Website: walmart
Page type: billing-address
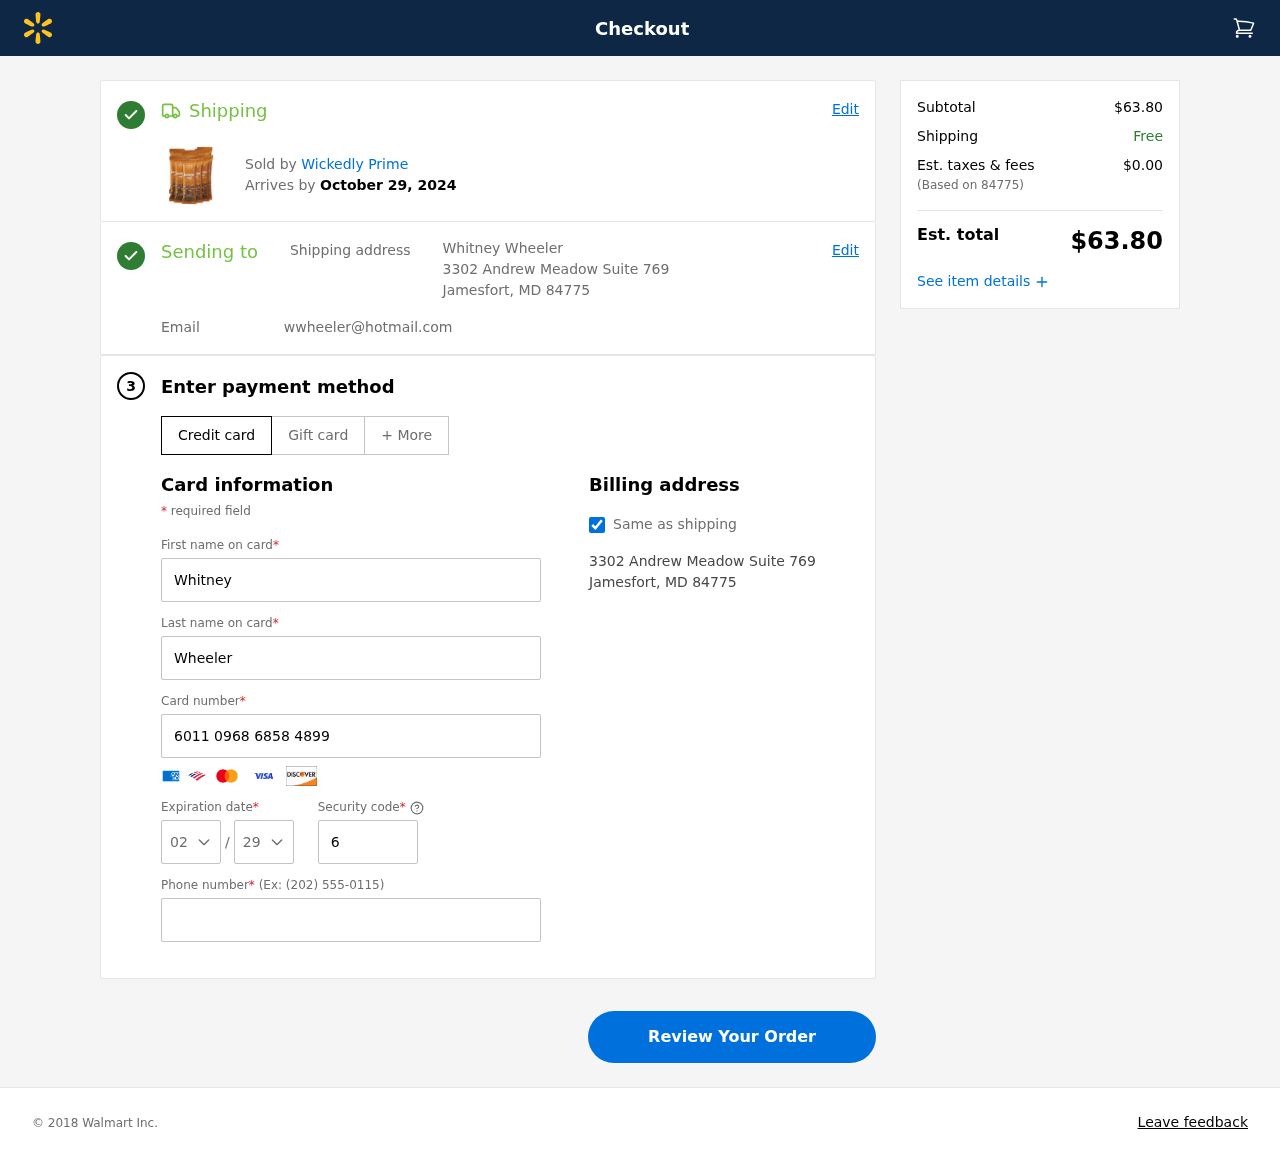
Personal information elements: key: PII_CARD_CVV
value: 650
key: PII_CARD_EXPIRY_MONTH
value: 02
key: PII_CARD_EXPIRY_YEAR
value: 29
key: PII_CARD_NUMBER
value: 6011 0968 6858 4899
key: PII_CITY_STATE_ZIP
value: Jamesfort, MD 84775
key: PII_EMAIL
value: wwheeler@hotmail.com
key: PII_FIRSTNAME
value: Whitney
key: PII_FULLNAME
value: Whitney Wheeler
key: PII_LASTNAME
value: Wheeler
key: PII_PHONE
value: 3505578449
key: PII_POSTCODE
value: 84775
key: PII_STREET
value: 3302 Andrew Meadow Suite 769
Product elements: key: PRODUCT1_BRAND
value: Wickedly Prime
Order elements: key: ORDER_DELIVERY_DATE
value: October 29, 2024
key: ORDER_SUBTOTAL
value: $63.80
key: ORDER_TAX
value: $0.00
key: ORDER_TOTAL
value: $63.80